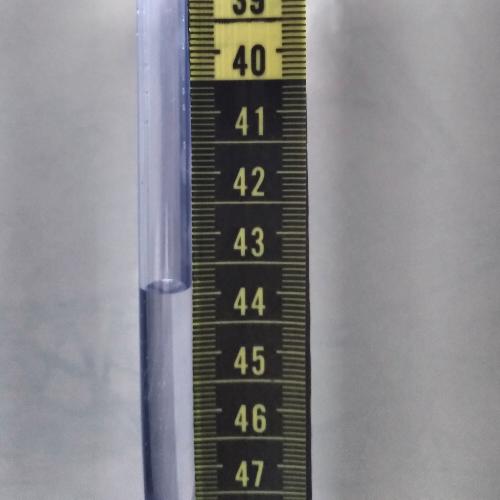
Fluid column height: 43.9 cm